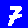
Digit: 7